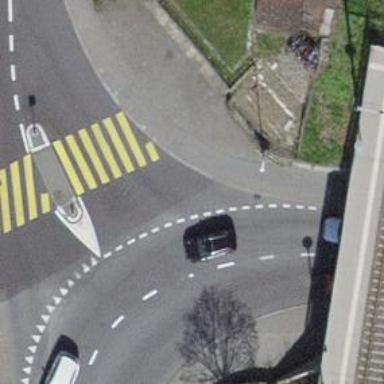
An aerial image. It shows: Kerb barrier.